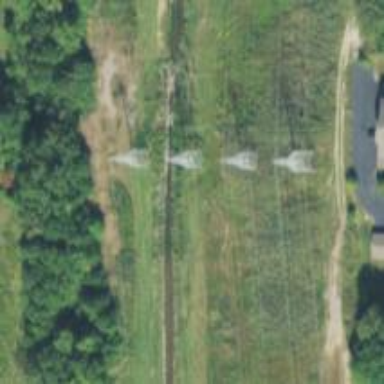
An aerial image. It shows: Lattice structure tower used for power transmission.